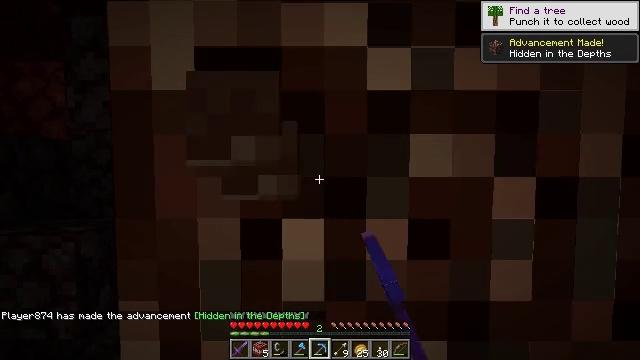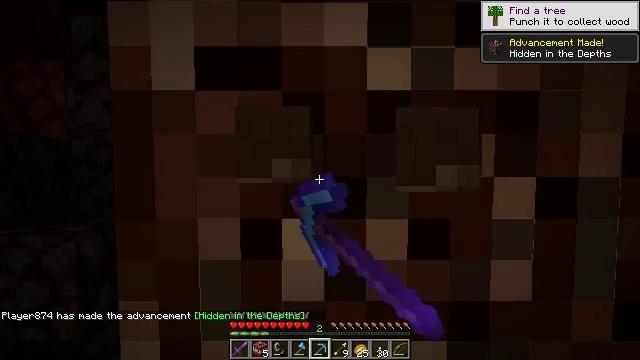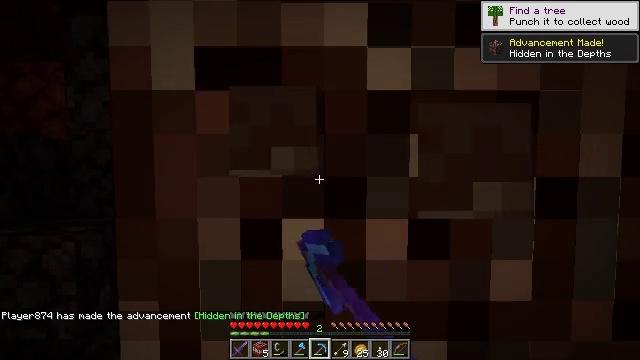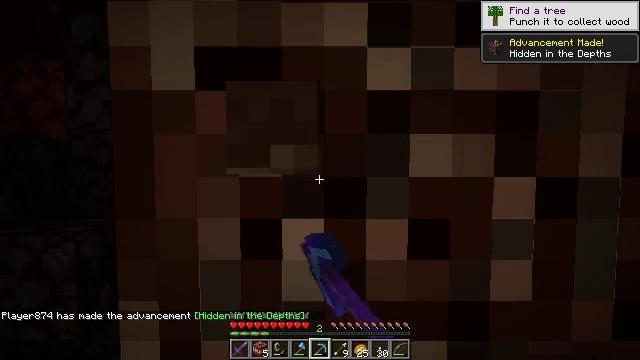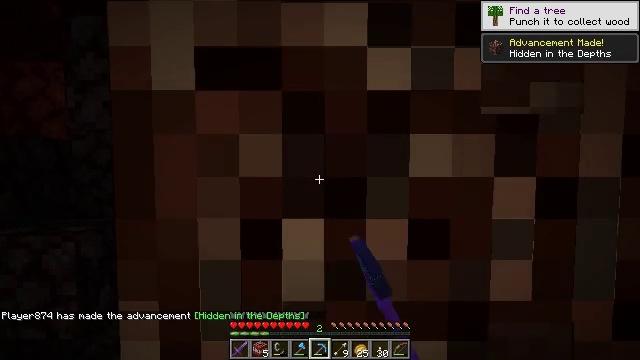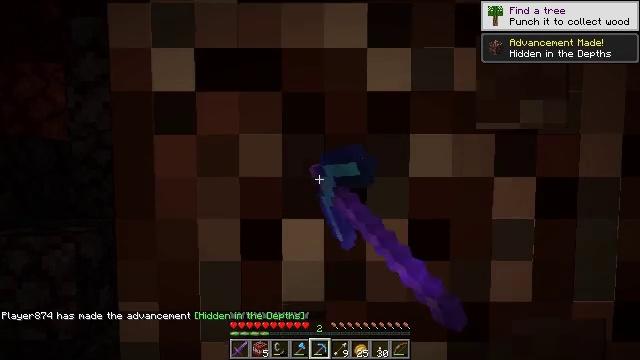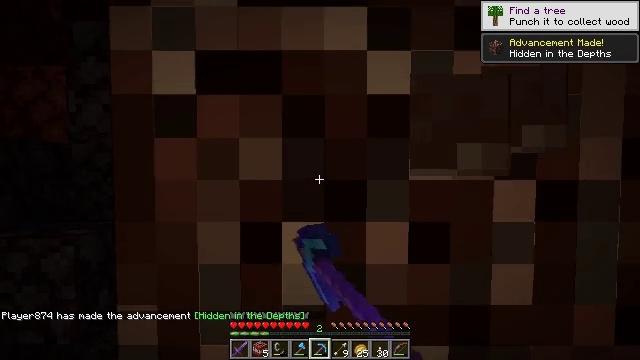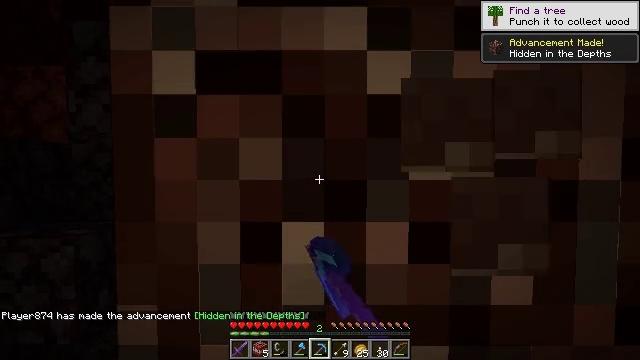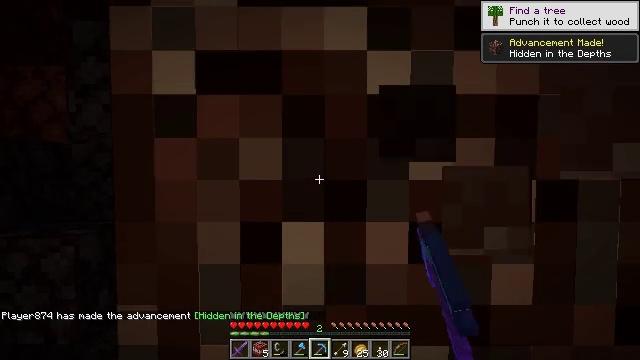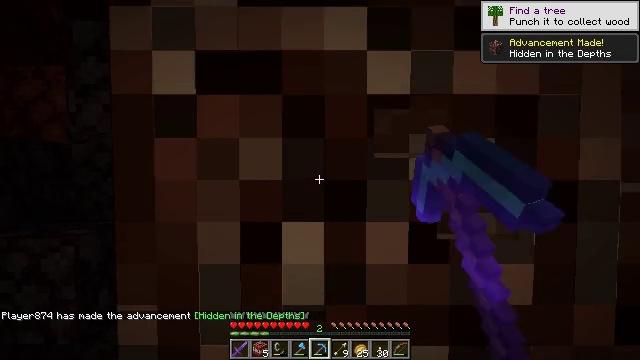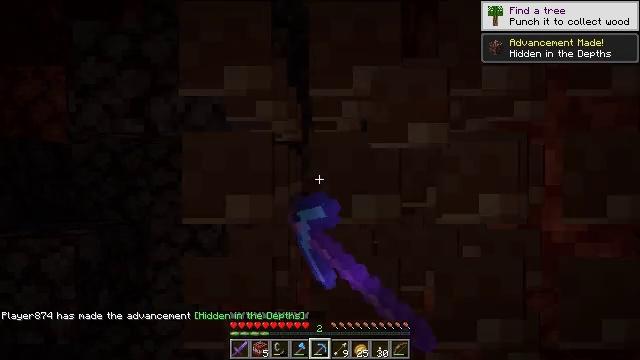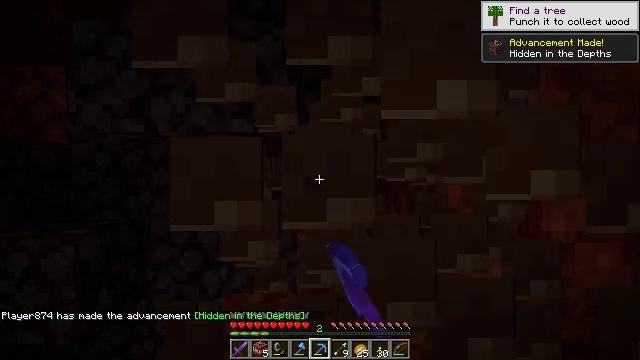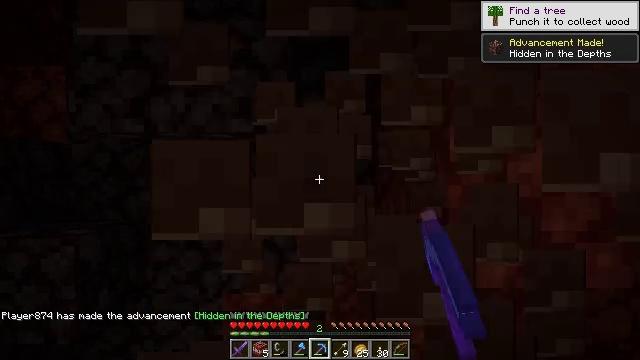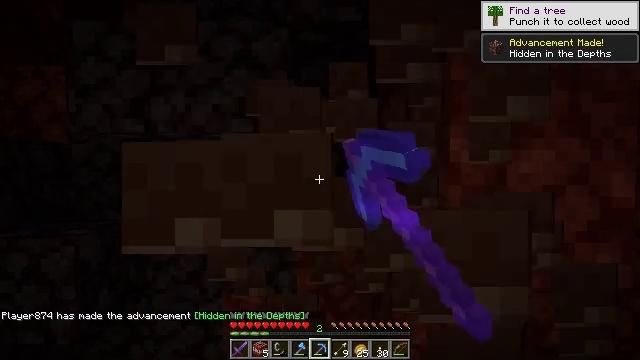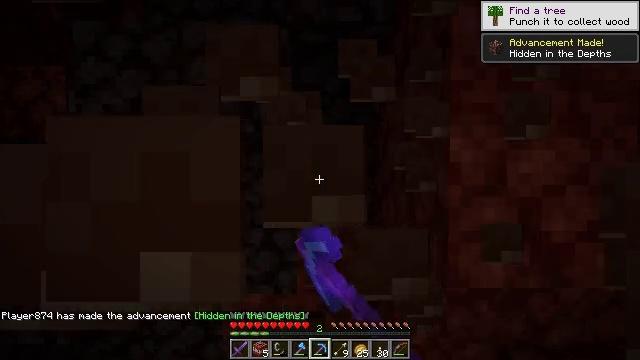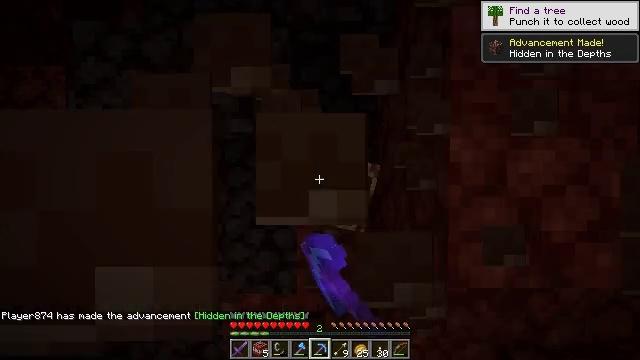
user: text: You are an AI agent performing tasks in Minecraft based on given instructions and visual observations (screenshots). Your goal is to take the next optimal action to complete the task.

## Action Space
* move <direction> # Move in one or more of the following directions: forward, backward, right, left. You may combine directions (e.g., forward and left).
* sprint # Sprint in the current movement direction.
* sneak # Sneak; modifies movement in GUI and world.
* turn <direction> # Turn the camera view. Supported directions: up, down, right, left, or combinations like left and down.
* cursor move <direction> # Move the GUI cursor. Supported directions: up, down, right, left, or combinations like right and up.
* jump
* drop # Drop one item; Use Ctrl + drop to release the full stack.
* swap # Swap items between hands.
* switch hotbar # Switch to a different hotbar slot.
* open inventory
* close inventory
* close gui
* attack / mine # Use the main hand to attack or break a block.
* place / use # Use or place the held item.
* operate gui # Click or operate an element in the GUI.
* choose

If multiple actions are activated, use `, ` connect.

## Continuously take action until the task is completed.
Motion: motion action
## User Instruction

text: Collect ancient debris for Netherite crafting.
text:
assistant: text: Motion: attack / mine
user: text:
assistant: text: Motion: attack / mine
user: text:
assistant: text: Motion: attack / mine
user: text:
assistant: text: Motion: attack / mine
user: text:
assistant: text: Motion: attack / mine
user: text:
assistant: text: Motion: attack / mine
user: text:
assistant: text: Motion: attack / mine
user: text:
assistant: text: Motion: attack / mine
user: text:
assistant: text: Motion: attack / mine
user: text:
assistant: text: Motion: attack / mine
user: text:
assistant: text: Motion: attack / mine
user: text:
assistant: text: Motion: attack / mine
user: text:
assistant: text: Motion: attack / mine
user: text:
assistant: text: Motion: attack / mine
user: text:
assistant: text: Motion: attack / mine
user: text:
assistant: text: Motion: attack / mine